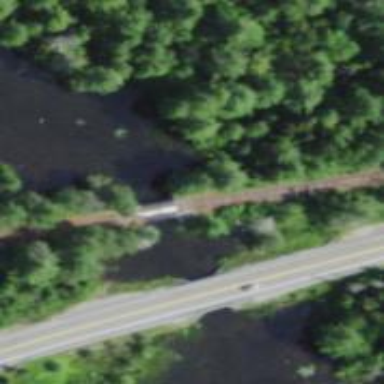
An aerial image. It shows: Path that crosses abandoned railway on bridge.